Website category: university
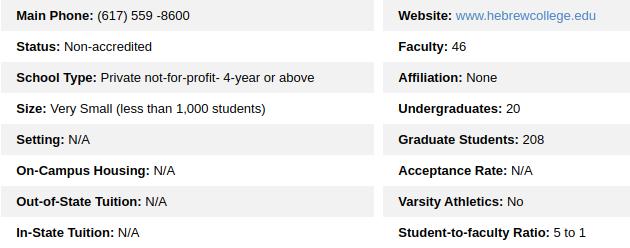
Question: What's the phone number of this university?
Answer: (617) 559 -8600

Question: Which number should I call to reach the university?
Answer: (617) 559 -8600

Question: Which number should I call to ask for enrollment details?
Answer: (617) 559 -8600

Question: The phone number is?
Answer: (617) 559 -8600

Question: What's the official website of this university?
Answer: www.hebrewcollege.edu

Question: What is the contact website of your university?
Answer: www.hebrewcollege.edu

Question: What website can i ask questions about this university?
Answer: www.hebrewcollege.edu

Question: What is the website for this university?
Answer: www.hebrewcollege.edu

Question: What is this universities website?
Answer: www.hebrewcollege.edu

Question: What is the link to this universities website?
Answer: www.hebrewcollege.edu

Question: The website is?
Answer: www.hebrewcollege.edu

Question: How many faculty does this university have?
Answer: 46

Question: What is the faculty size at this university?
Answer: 46

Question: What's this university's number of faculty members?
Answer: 46

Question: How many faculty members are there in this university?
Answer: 46

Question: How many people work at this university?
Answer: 46

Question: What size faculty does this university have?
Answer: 46

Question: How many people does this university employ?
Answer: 46

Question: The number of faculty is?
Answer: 46

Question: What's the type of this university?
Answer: Private not-for-profit- 4-year or above

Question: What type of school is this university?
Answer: Private not-for-profit- 4-year or above

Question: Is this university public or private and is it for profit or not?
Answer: Private not-for-profit- 4-year or above

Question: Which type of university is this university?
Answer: Private not-for-profit- 4-year or above

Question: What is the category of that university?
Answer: Private not-for-profit- 4-year or above

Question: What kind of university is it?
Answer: Private not-for-profit- 4-year or above

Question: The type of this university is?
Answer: Private not-for-profit- 4-year or above

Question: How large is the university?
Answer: Very Small (less than 1,000 students)

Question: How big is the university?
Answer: Very Small (less than 1,000 students)

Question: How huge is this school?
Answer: Very Small (less than 1,000 students)

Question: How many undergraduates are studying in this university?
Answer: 20

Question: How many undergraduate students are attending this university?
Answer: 20

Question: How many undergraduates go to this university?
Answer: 20

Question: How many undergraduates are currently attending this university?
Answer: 20

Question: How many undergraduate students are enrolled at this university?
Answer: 20

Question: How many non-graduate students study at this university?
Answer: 20

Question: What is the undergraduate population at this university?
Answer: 20

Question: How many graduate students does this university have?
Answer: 208

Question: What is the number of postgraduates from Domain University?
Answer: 208

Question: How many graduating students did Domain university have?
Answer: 208

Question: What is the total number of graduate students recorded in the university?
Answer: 208

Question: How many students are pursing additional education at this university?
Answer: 208

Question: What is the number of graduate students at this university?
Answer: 208

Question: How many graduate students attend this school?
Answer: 208

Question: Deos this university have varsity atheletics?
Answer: No

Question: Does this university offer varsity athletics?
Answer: No

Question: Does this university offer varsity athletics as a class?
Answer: No

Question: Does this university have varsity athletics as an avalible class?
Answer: No

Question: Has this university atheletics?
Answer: No

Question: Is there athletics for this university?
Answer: No

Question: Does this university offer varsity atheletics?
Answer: No

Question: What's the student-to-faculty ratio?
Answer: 5 to 1

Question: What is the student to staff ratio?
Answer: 5 to 1

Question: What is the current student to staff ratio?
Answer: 5 to 1

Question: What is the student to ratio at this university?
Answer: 5 to 1

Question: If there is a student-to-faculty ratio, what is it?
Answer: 5 to 1

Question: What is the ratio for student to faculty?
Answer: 5 to 1

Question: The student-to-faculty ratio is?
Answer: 5 to 1